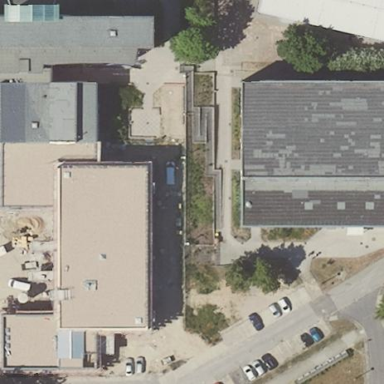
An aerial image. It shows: School.